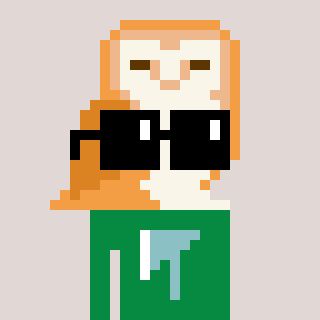
a pixel art character with square black sunglasses, a owl-shaped head and a green-colored body on a warm background